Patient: sex F, age 44
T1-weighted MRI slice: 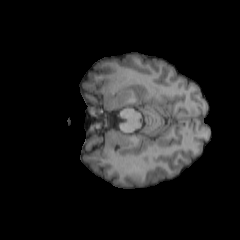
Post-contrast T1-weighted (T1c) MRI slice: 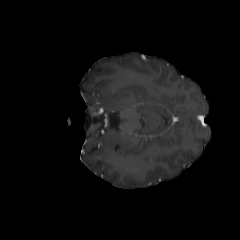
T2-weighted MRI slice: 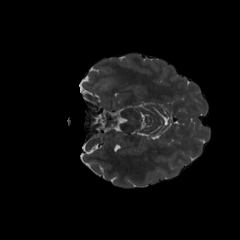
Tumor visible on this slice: yes
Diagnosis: Oligodendroglioma, IDH-mutant, 1p/19q-codeleted
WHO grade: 2